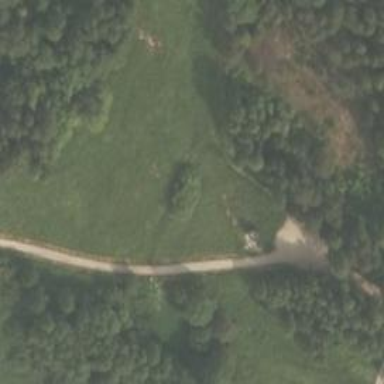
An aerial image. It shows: Path.